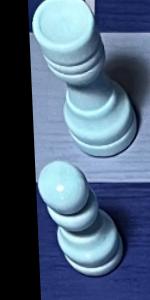
Label: Pawn_White